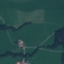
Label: Pasture